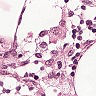
Metastatic tissue present: no